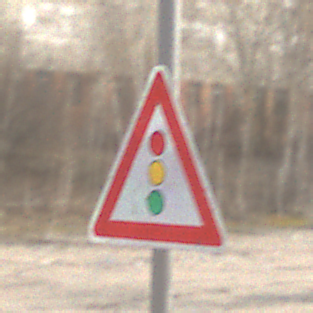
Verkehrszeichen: Lichtzeichenanlage
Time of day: MorningAfternoon
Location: Outdoor (Nature)
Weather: PartlyCloudy
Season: Winter
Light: Natural